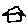
Label: house